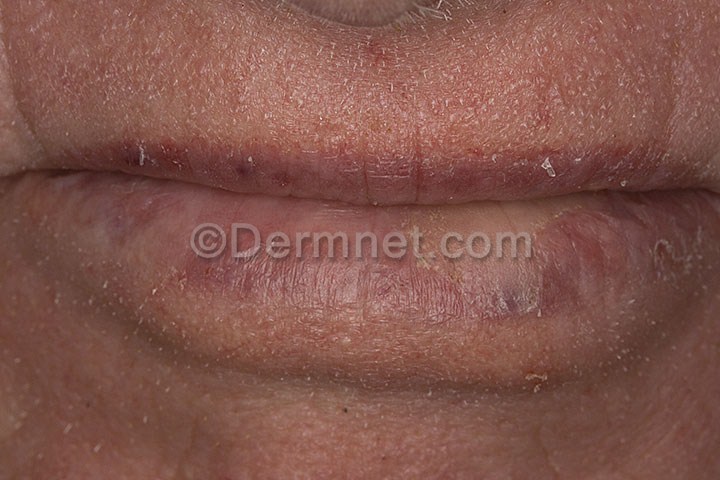
Disease: Actinic Keratosis Basal Cell Carcinoma and other Malignant Lesions